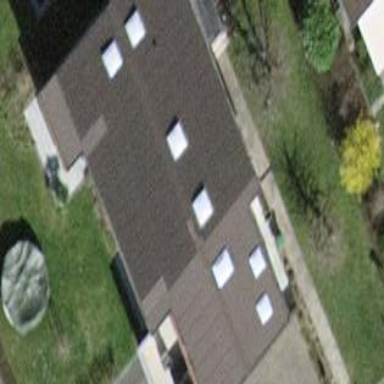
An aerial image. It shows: Building with tile roof.